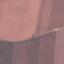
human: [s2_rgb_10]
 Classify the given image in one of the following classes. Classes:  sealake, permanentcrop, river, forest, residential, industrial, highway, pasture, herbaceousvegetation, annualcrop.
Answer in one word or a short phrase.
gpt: AnnualCrop